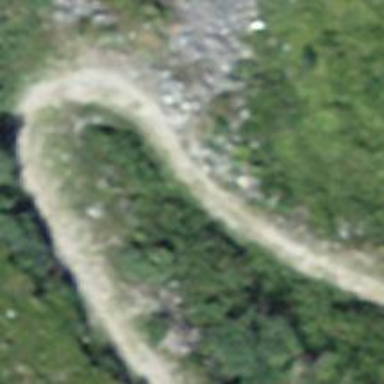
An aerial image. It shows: Ground path.